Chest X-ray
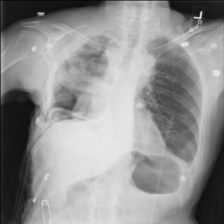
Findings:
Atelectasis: negative
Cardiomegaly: negative
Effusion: negative
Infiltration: negative
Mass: negative
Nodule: negative
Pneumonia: negative
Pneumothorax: positive
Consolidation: negative
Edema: negative
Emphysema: negative
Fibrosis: negative
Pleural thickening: negative
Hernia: negative